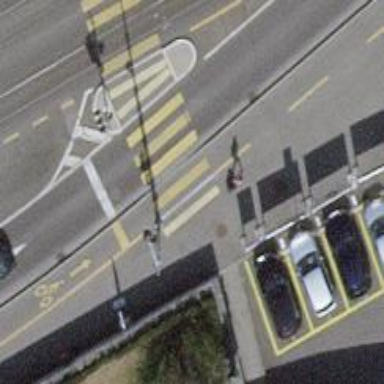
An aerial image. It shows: Road crossing with traffic signals.